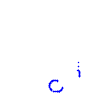
Particle: kaon